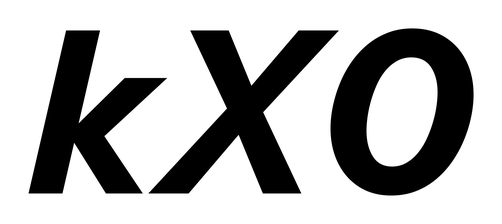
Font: InstrumentSans-Italic_Bold_Italic